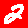
Digit: 2